Question: I'm using the following code inside an 'ActiveX Script' job on SQl Server to call an URL every X minutes.
'''
Dim WshShell
Set WshShell = CreateObject("WScript.Shell")
WshShell.Run "iexplore.exe http://www.google.com.br"
Set WsShell = Nothing
'''
it is working but the processes created keep running:

Any way of changin that code to call the URL and kill the recent called process or call it with a "time-to-live". I think it is more secure, I wouldn't want to kill the wrong process.
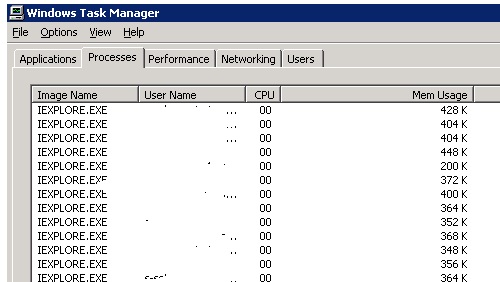
Answer: Following up on the suggestion by @Ted, you can also fetch a URL using native Microsoft capabilities in an in-process fashion. You can do this via a component known as WinHTTP (<URL>.
See my script below which includes a function to simply obtain the status of a URL. When I run this script I get the following output:
'''
http://www.google.com => 200 [OK]
http://www.google.com/does_not_exist => 404 [Not Found]
http://does_not_exist.google.com => -<PHONE>
[The server name or address could not be resolved]
'''
If you want the actual content behind a URL, try 'oHttp.ResponseText'. Here's the <URL> if you are interested in other capabilities as well.
'''
Option Explicit
Dim aUrlList
aUrlList = Array( _
"http://www.google.com", _
"http://www.google.com/does_not_exist", _
"http://does_not_exist.google.com" _
)
Dim i
For i = 0 To UBound(aUrlList)
WScript.Echo aUrlList(i) & " => " & GetUrlStatus(aUrlList(i))
Next
Function GetUrlStatus(sUrl)
Dim oHttp : Set oHttp = CreateObject("WinHttp.WinHttpRequest.5.1")
On Error Resume Next
With oHttp
.Open "GET", SUrl, False
.Send
End With
If Err Then
GetUrlStatus = Err.Number & " [" & Err.Description & "]"
Else
GetUrlStatus = oHttp.Status & " [" & oHttp.StatusText & "]"
End If
Set oHttp = Nothing
End Function
'''